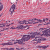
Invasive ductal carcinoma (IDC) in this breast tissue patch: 1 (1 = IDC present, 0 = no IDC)